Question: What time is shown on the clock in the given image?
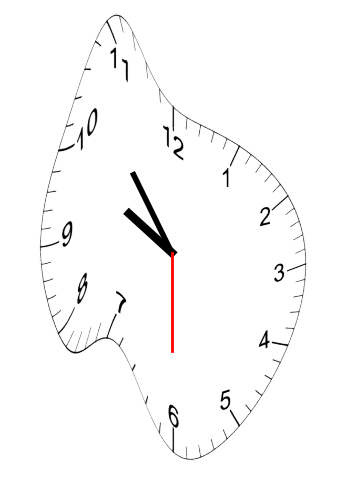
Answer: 09:53:30